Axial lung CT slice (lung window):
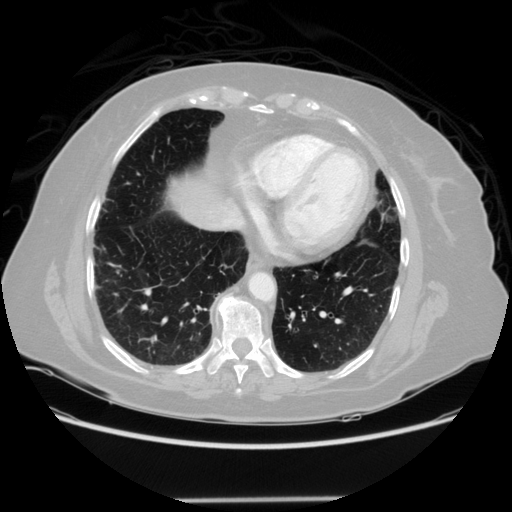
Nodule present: no